The image folds the raw vibration samples of a bearing signal into a 2-D grayscale square (signal-to-image encoding). Determine the bearing's health state. Answer with exactly one of: normal, inner_race, outer_race, ball.
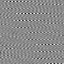
Answer: outer_race